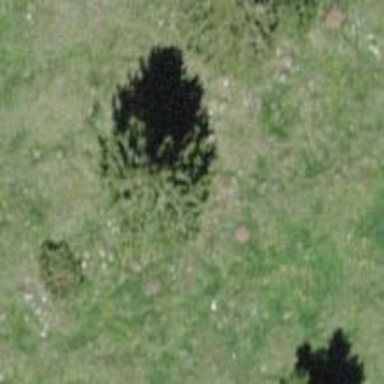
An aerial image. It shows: Needle-leaved tree in nature.